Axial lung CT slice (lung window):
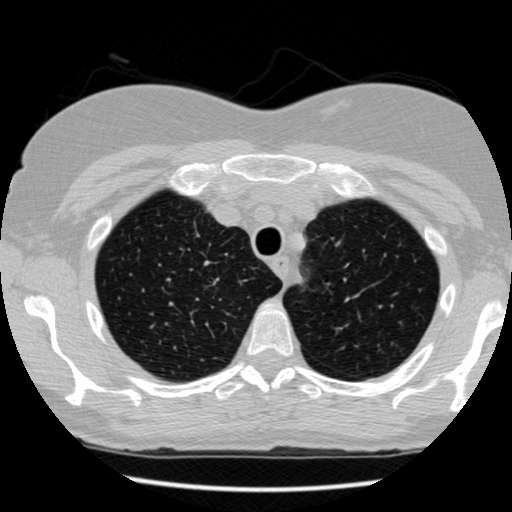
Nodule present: no